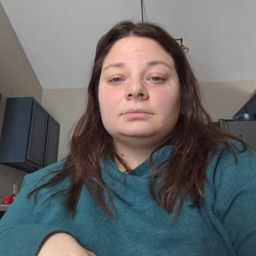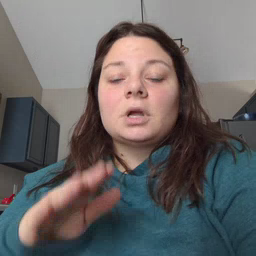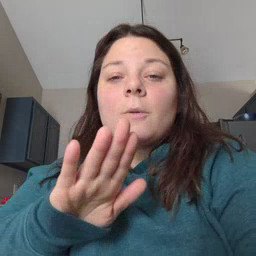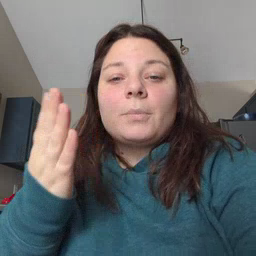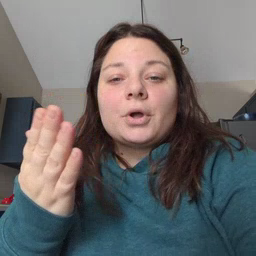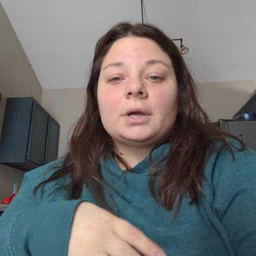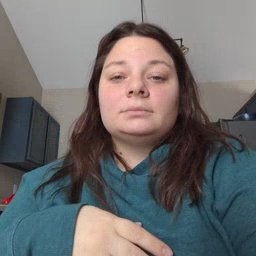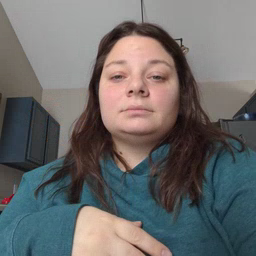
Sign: book